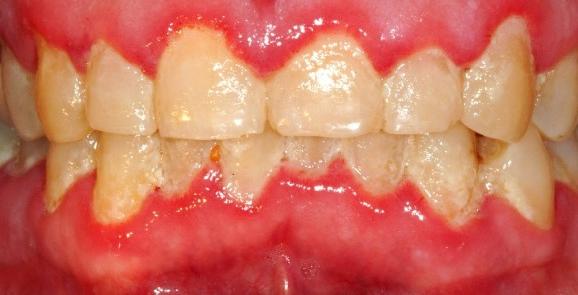
Condition: Gingivitis